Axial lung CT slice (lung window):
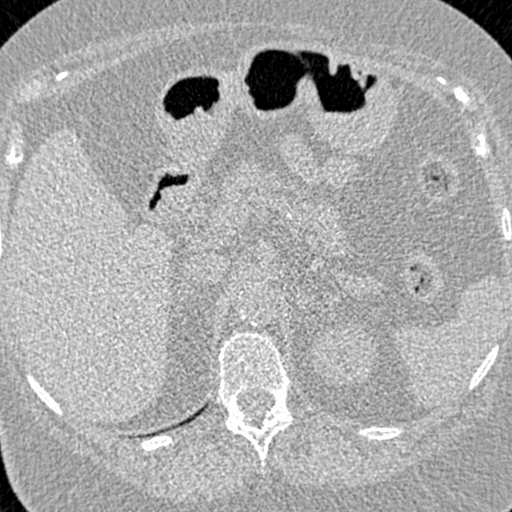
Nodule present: no